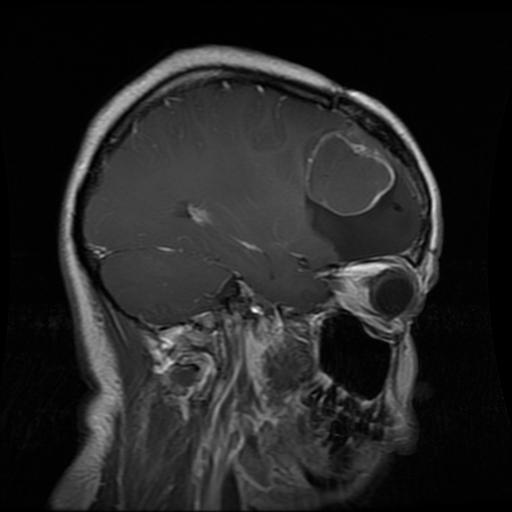
Label: glioma